Field crop: maize
Growth stage: 2
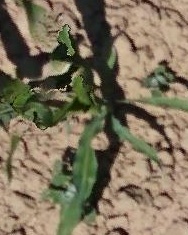
Species: maize